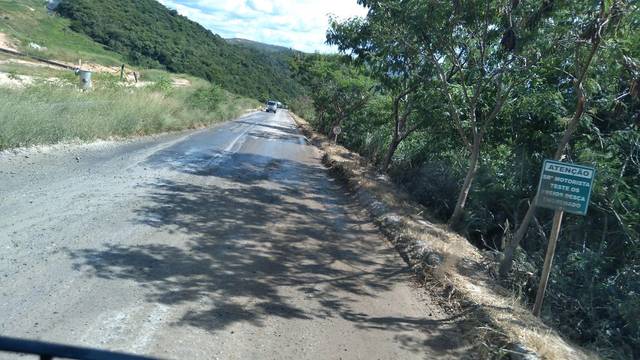
Region: Brazil
Coordinates: -19.853, -43.85